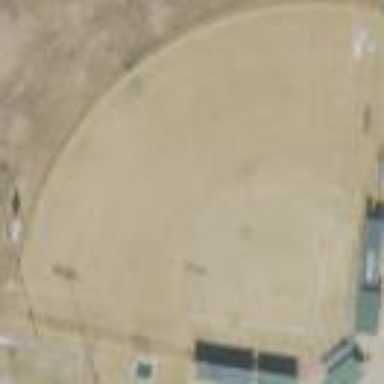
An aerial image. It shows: Baseball pitch for leisure and sports activities.